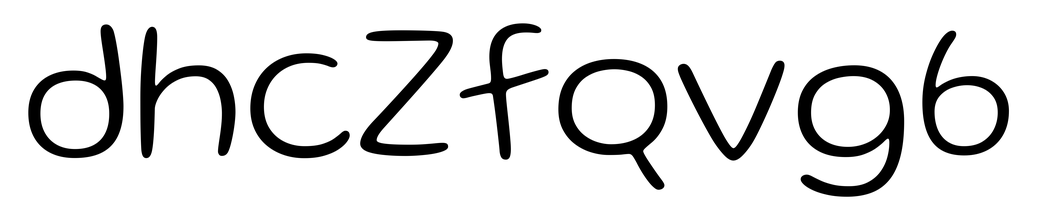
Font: Gluten_ExtraLight